Question: Greetings to all
Actually i'm developing a web application Which will generate DataGrid,Button and a Label at run time depends upon the value return from database.
Eg:
if return value is 2 then the 3 controls(datagrid,button and label) will generate twice.like shown below

Application working Procedure is.On click on search button the above 3 controls are generated and bind the datagrid.I have achieved this using repeater.
Now what i need is....inside that datagrid i have a button called refresh.When the Refresh button is clicked the gross weight and volume in the datagrid should display the string value,remaining columns should not get change.
Here is my aspx code:
'''
<asp:Repeater runat="server" OnItemDataBound="repeaterSearchResult_ItemDataBound" ID="repeaterSearchResult">
<ItemTemplate>
<asp:Label ID="textBoxSearch" ForeColor="White" width="25%" runat="server"
Text="<%#Container.DataItem%>"></asp:Label>
<asp:Button ID="BTNAdd" runat="server" Text="Add" OnClick="button_click"/>
<br />
<asp:DataGrid ID="dgLCL" runat="server" AutoGenerateColumns="False"
ShowFooter="FALSE" CellPadding="3" OnItemCommand="dgLCL_Select"
OnDeleteCommand="dgLCL_Delete">
<asp:BoundColumn DataField="GrossUOMType" HeaderText="Type">
</asp:BoundColumn>
<asp:BoundColumn DataField="Volume" HeaderText="Volume">
</asp:BoundColumn>
<asp:TemplateColumn HeaderText="DELETE">
<ItemTemplate>
<asp:ImageButton runat="server" ID="IMGBTNDelete"
ImageUrl="~/AppImages/grid-icon-delete.jpg"
ToolTip="Delete" CommandName="DeleteItem"
OnClientClick="javascript:return confirmDelete();"
AlternateText="Delete" />
</ItemTemplate>
</asp:TemplateColumn>
<asp:TemplateColumn HeaderText="Add">
<ItemTemplate>
<asp:ImageButton runat="server" ID="IMGBTNAdd"
ImageUrl="~/AppImages/grid-icon-add.jpg"
ToolTip="Insert" CommandName="InsertItem"
AlternateText="Insert" />
</ItemTemplate>
</asp:TemplateColumn>
</Columns>
<PagerStyle HorizontalAlign="Left" ForeColor="#000066" BackColor="White"
Mode="NumericPages">
</PagerStyle>
</asp:DataGrid><br />
'''
and my code behind is:
'''
protected void repeaterSearchResult_ItemDataBound(object sender, RepeaterItemEventArgs e)
{
string Flag = Session["Flag"].ToString();
if (Flag=="B")
{
e.Item.FindControl("textBoxSearch").Visible = false;
e.Item.FindControl("BTNAdd").Visible = false;
}
DataGrid gv = e.Item.FindControl("dgLCL") as DataGrid;
//
Label label = e.Item.FindControl("textBoxSearch") as Label;
Session["Label"] = label.Text;
Session["FlagB"] = Flag;
Session["GV"] = gv;
gridbind(label.Text, Flag, gv);
}
void gridbind(string label,string Flag,DataGrid gv)
{
try
{
if (Session["Loading"] != null)
{
PortLName.Text = Session["Loading"].ToString();
}
if (Session["Destination"] != null)
{
PortDName.Text = Session["Destination"].ToString();
}
string SFRID = label;
if (Flag == "L")
{
sql = "Select MasterNo , MasterDate,GrossWt,GrossUOMType,Volume,tBLg_NUPKId from VW_TransLCLMaster where tBLG_mDOC_NUPKID ='107' and tBLG_NUIsActive=1 and PortOfDischargeName='" + SFRID + "'";
SqlCommand cmd = new SqlCommand(sql, con);
SqlDataAdapter da = new SqlDataAdapter(cmd);
DataSet ds = new DataSet();
da.Fill(ds);
if (gv != null)
{
gv.DataSource = ds;
gv.DataBind();
}
}
}
catch (Exception ex)
{
}
'''
as shown in above image .
Please help me thanks in advance.
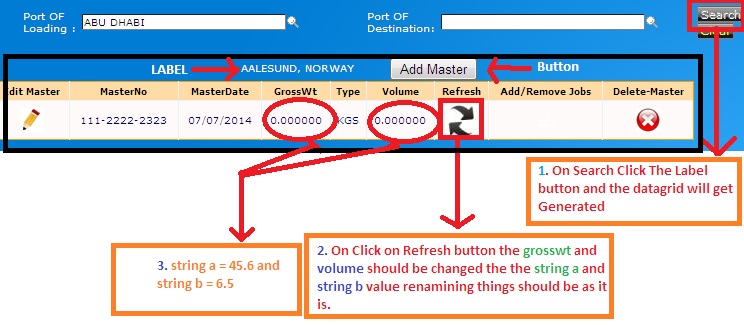
Answer: In your datagrid columns add another column
'''
<asp:TemplateColumn HeaderText="Refresh">
<ItemTemplate>
<asp:ImageButton runat="server" ID="IMGBTNRefresh"
ImageUrl="~/AppImages/grid-icon-refresh.jpg"
ToolTip="Insert" CommandName="Refresh"
AlternateText="Refresh" />
</ItemTemplate>
</asp:TemplateColumn>
'''
In your DagaGrid's OnItemCommand event, set the text for both the cells as below
'''
protected void dgLCL_Select(object source, DataGridCommandEventArgs e)
{
if (e.CommandName == "Refresh")
{
if (e.Item.ItemType == ListItemType.Item || e.Item.ItemType == ListItemType.AlternatingItem)
{
//Change the indexes to correct column index
e.Item.Cells[3].Text = "your dynamic gross weight text";
e.Item.Cells[5].Text = "your dynamic volumne text";
}
}
}
'''